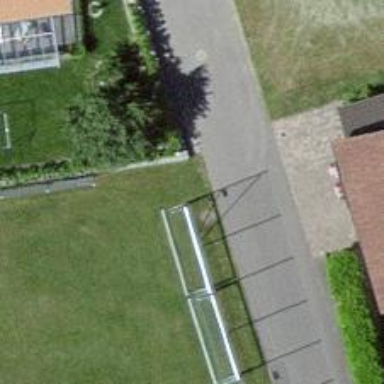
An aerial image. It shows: Metal fence as barrier.